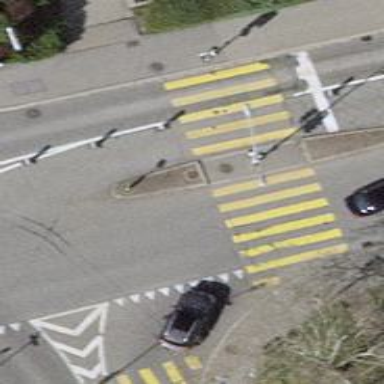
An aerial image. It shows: Road with traffic signals and zebra crossing with traffic signals.